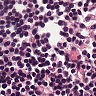
Metastatic tissue present: no